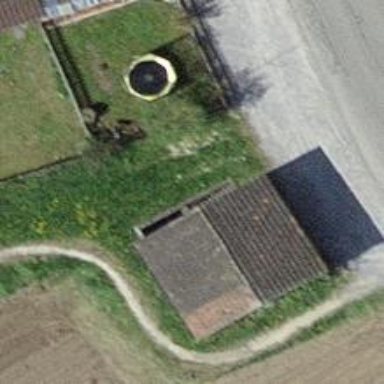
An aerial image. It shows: Garage.